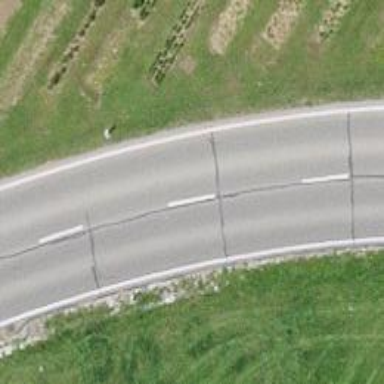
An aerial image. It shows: Tertiary road.